Field crop: maize
Growth stage: 1
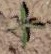
Species: atriplex